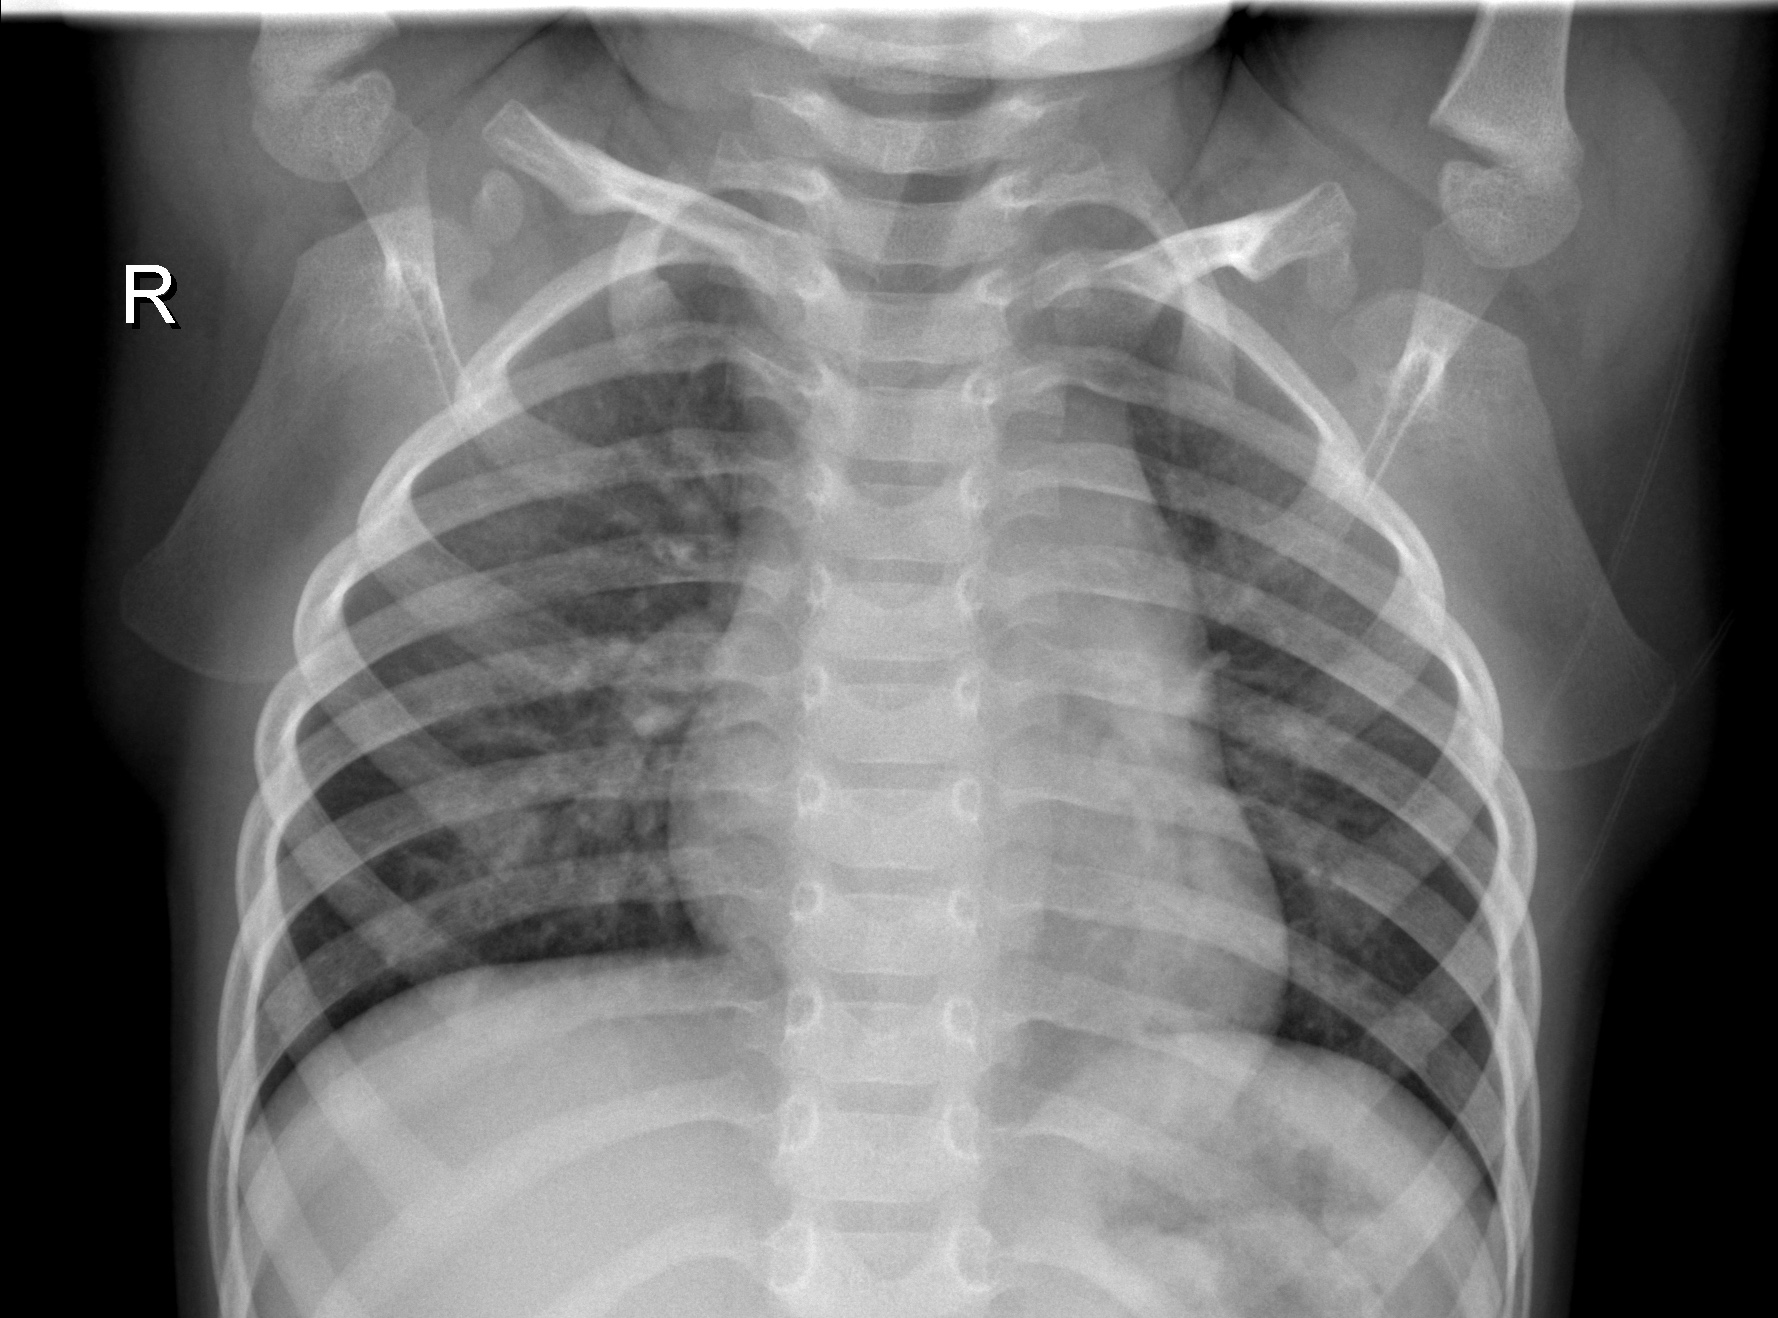
Diagnosis: NORMAL